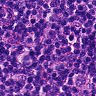
Metastatic tissue present: yes